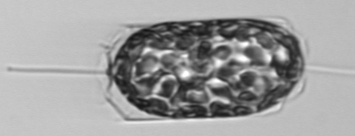
Label: Ditylum_brightwellii